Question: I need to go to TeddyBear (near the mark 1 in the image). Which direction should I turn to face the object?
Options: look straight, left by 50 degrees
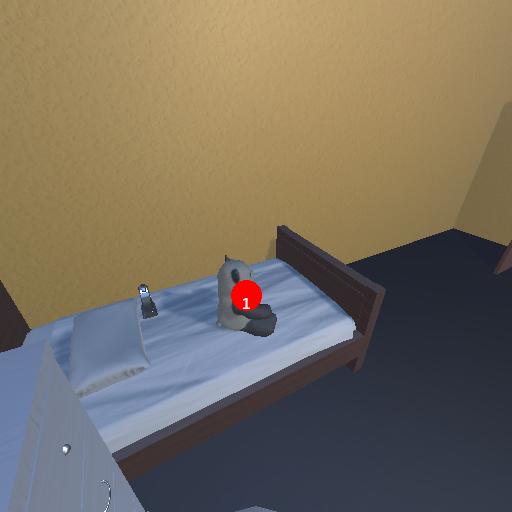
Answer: look straight